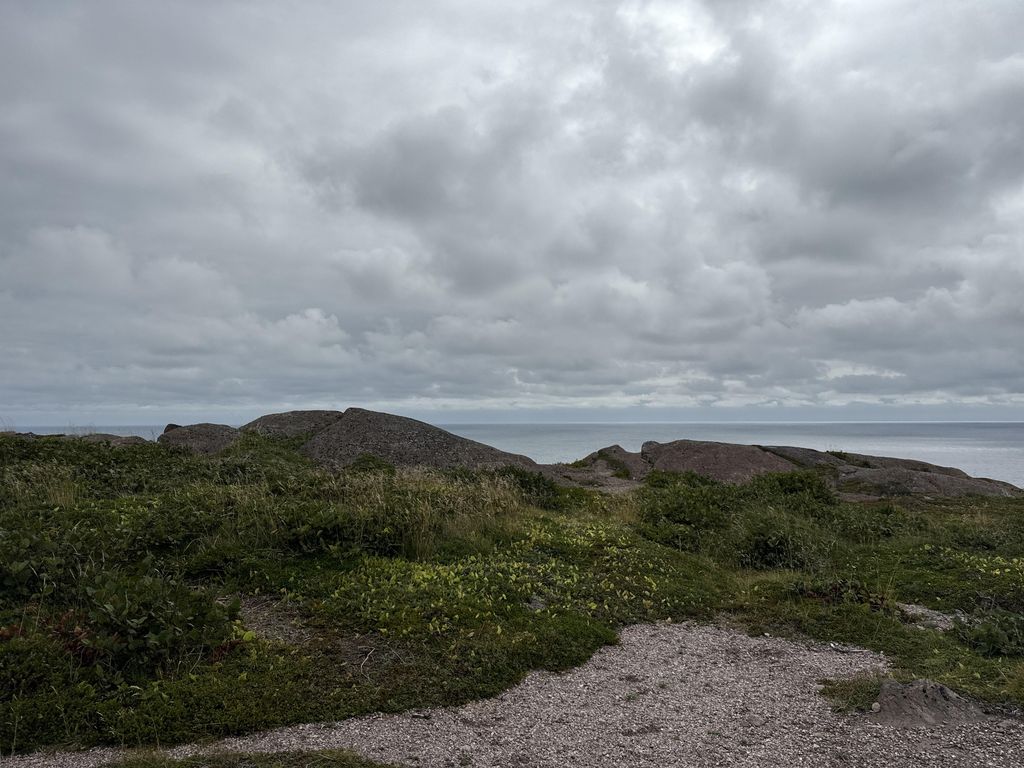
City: st_johns